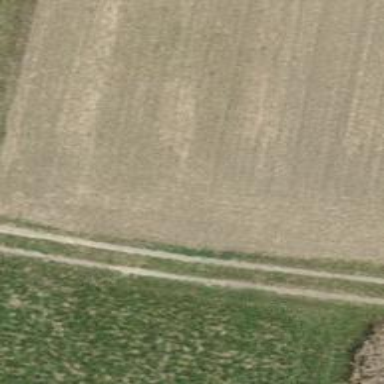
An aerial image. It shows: Track road with grade4 tracktype.